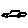
Label: car